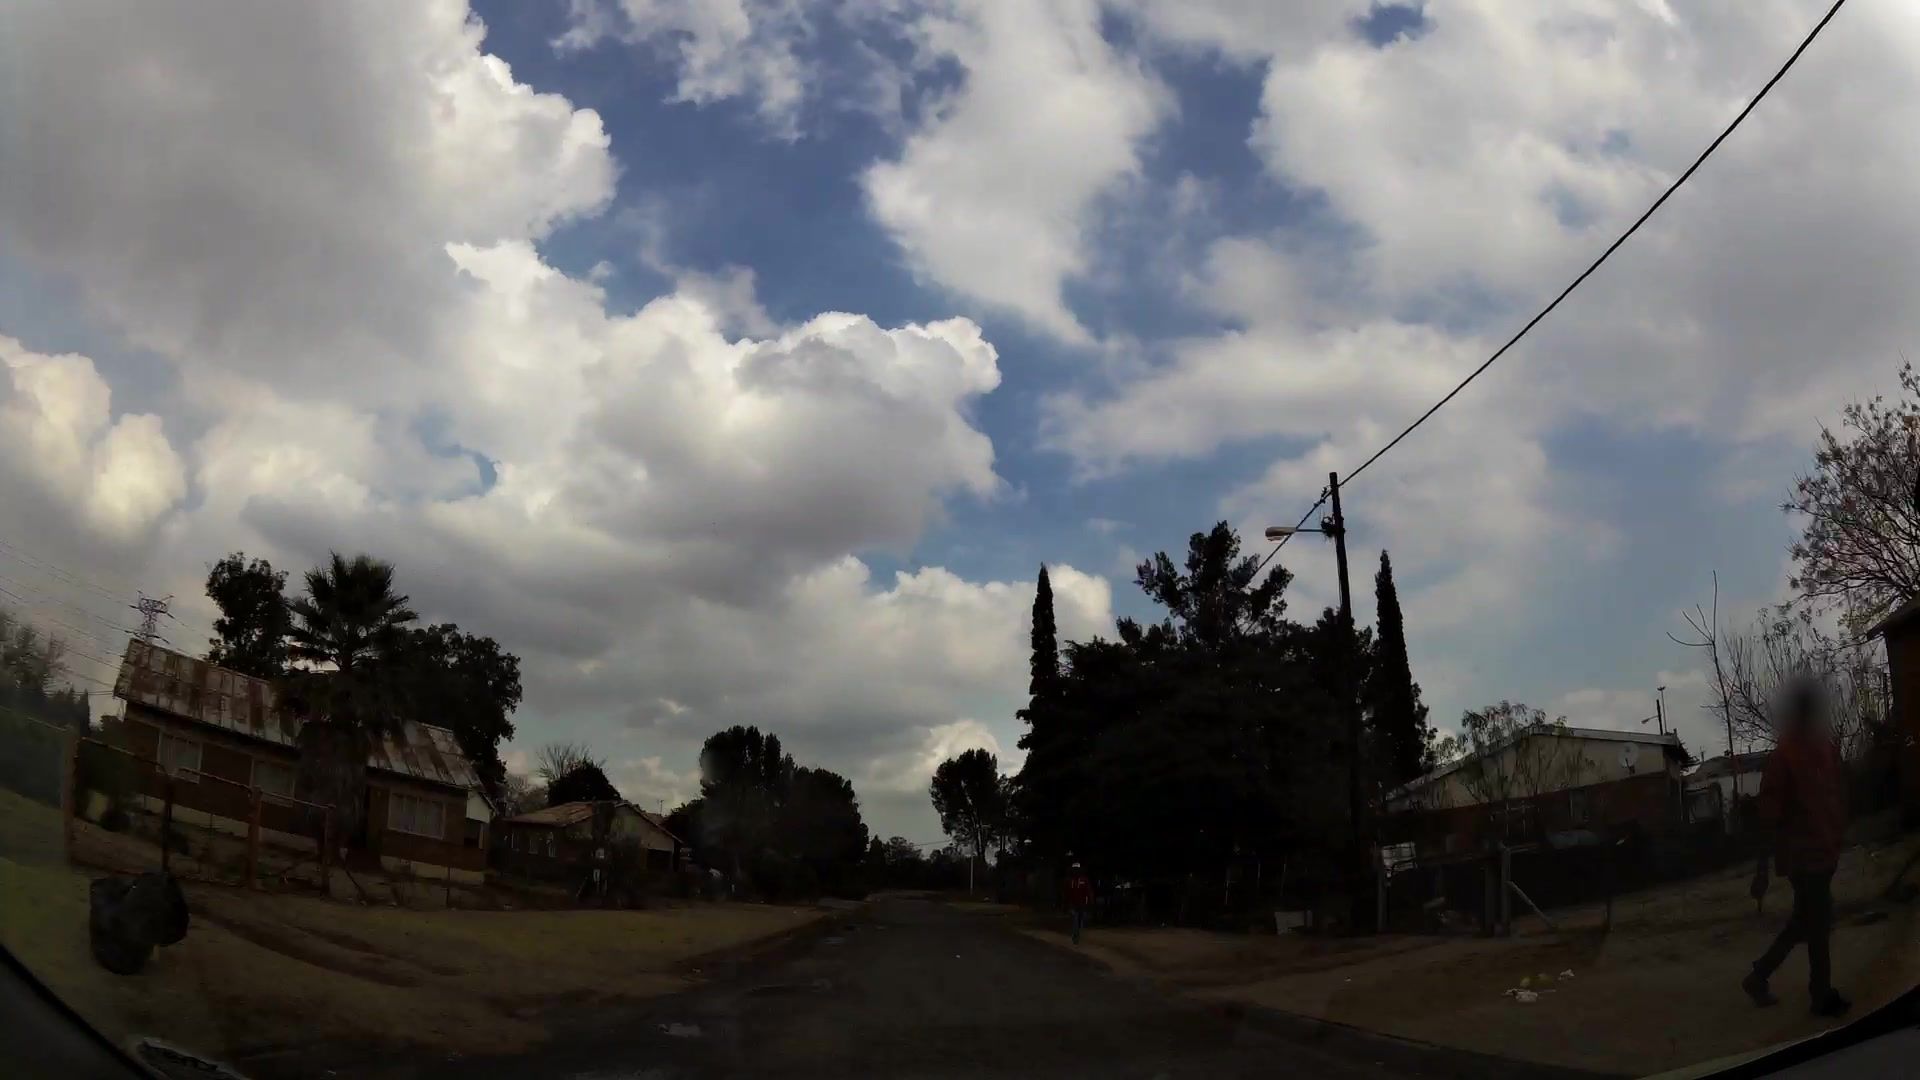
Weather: cloudy
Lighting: day
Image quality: good
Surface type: driving surface
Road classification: residential
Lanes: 2
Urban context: suburban or peri-urban
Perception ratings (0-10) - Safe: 3.45, Lively: 8.94, Beautiful: 6.01, Boring: 4.6, Depressing: 4.78, Wealthy: 1.98